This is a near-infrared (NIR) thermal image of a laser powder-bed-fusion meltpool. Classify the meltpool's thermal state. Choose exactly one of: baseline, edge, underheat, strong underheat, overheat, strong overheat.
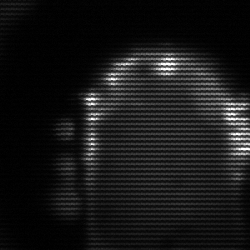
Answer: baseline